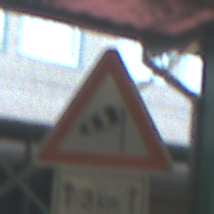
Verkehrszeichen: SeitenwindVonRechts
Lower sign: LaengeEinerStrecke2
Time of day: MorningAfternoon
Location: Roofed (Special)
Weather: NotSpecified
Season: NotSpecified
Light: Artificial